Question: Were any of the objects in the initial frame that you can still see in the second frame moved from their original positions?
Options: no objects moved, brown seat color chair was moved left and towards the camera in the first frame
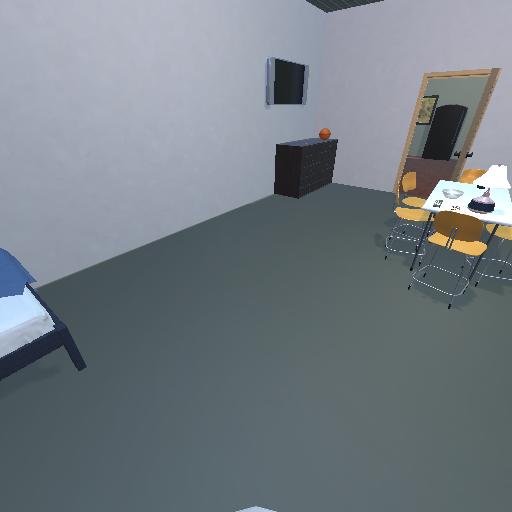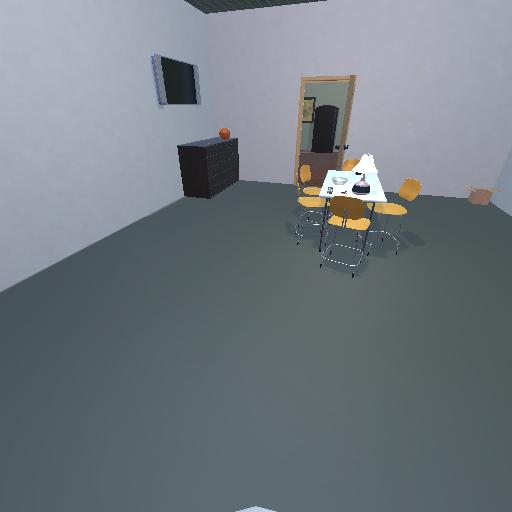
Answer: no objects moved